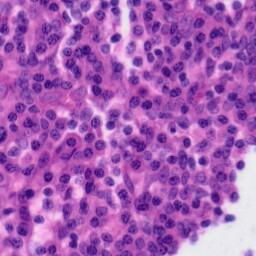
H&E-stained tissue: Tonsil